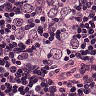
Metastatic tissue present: yes